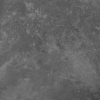
Atmospheric dust classification: not_dusty